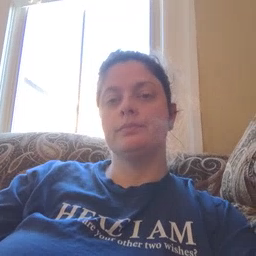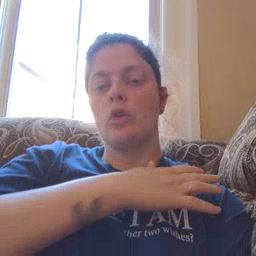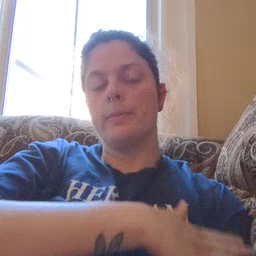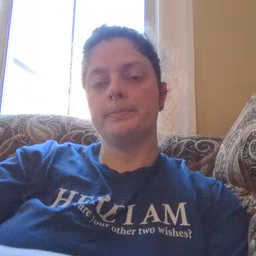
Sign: arm